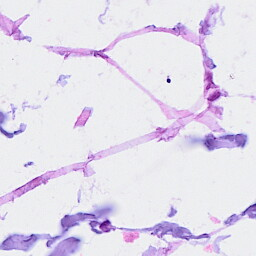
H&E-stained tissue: Breast